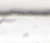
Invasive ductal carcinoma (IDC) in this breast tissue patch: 0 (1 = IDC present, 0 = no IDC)